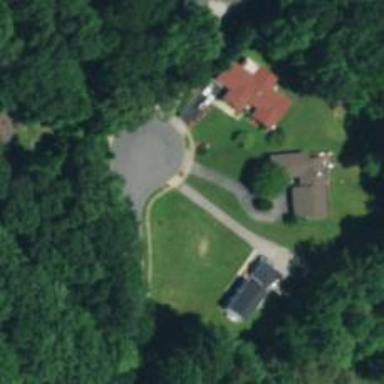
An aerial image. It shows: Driveway leading to service road.